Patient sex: M
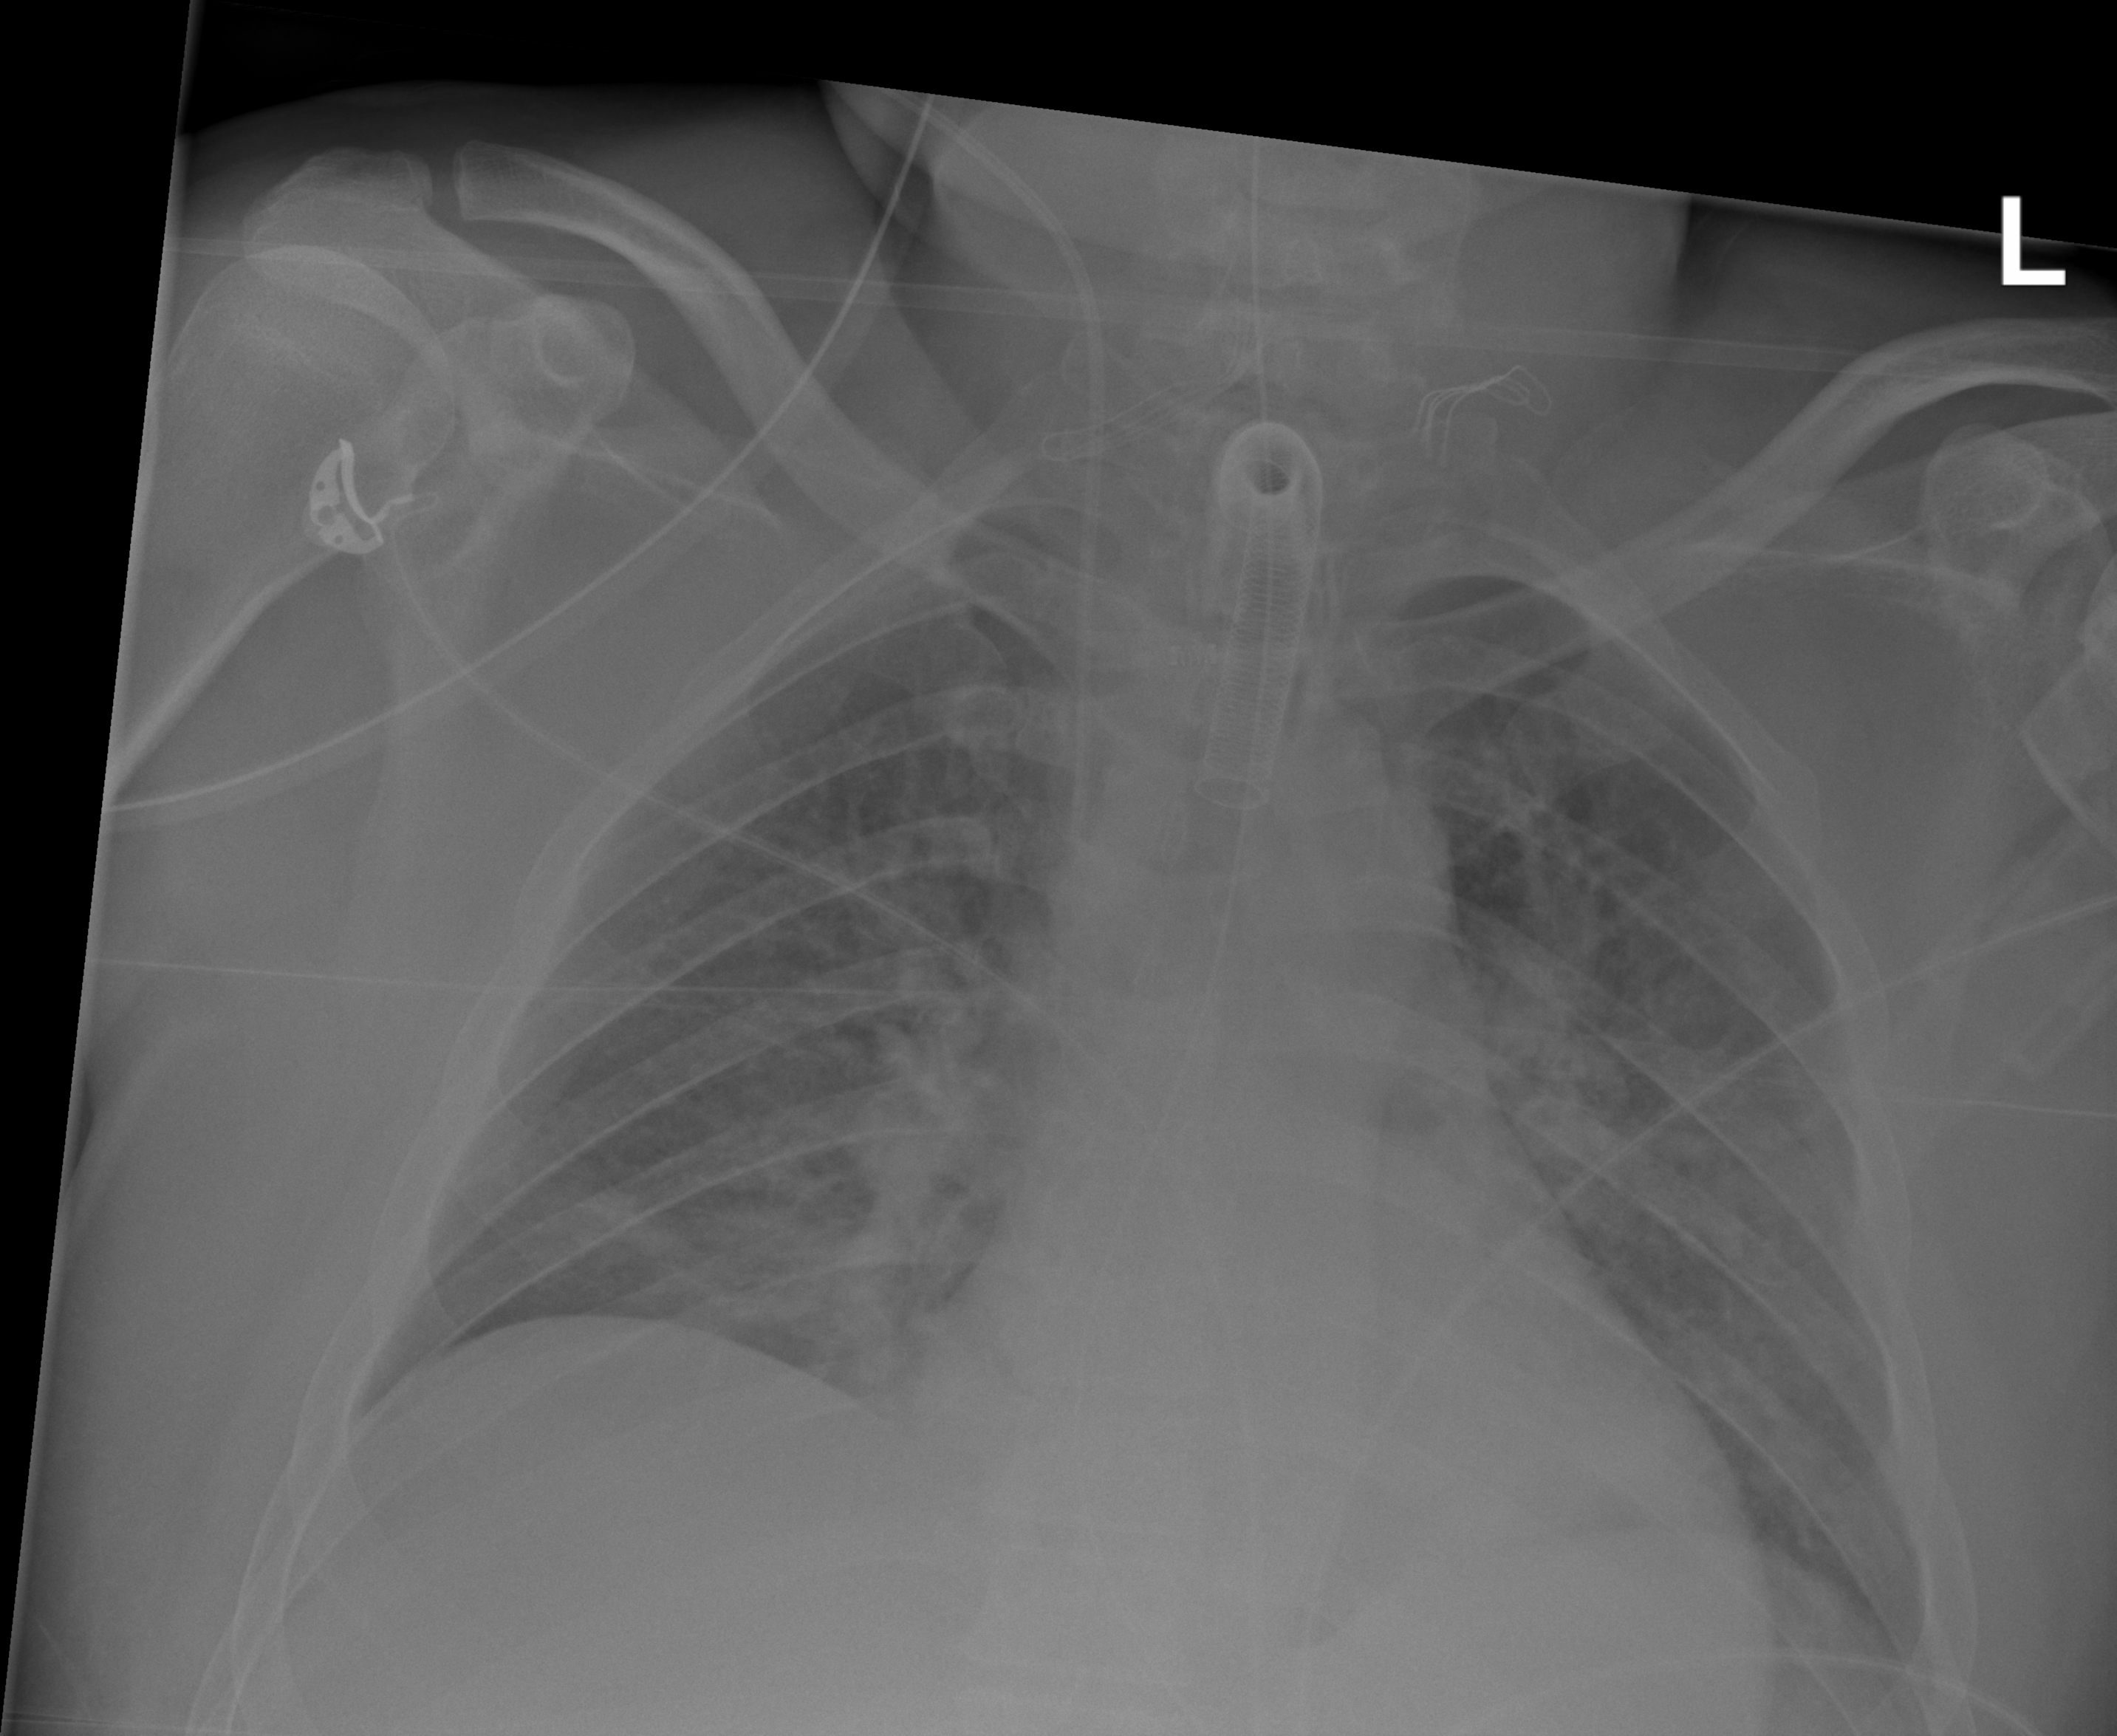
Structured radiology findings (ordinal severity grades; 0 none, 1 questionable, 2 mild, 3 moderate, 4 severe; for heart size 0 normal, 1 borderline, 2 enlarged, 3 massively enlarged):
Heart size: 1
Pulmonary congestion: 4
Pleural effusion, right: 0
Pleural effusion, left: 2
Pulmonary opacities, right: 3
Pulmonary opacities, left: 3
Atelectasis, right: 3
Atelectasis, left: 3